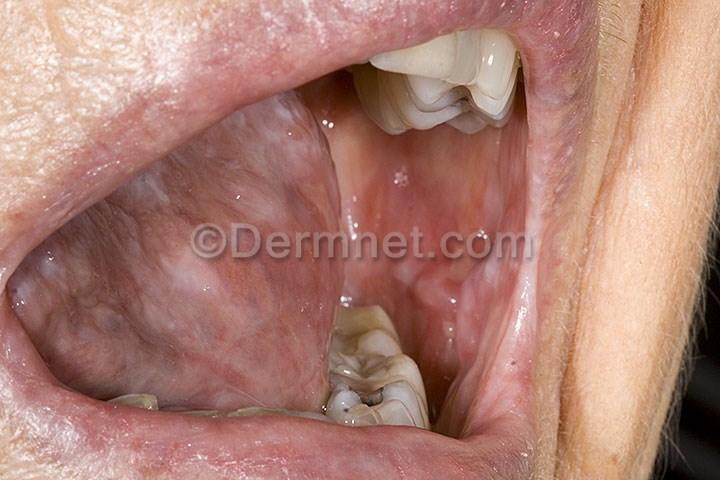
Disease: Psoriasis pictures Lichen Planus and related diseases